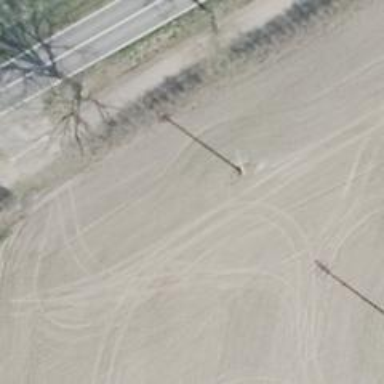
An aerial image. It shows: Minor power line with 3 cables.